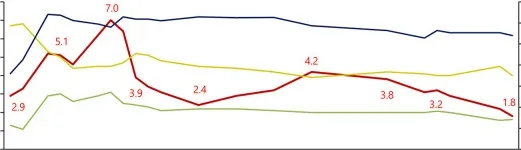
Time course of clinical features and treatment.
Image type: pathology (gram)